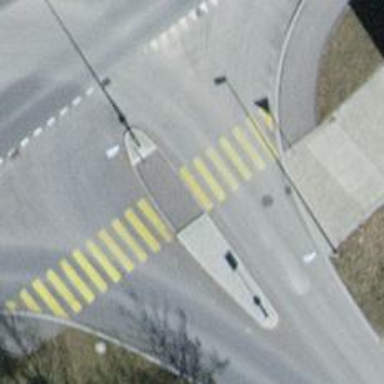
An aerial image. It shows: Asphalt footway.